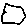
Label: hexagon